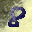
Label: 8